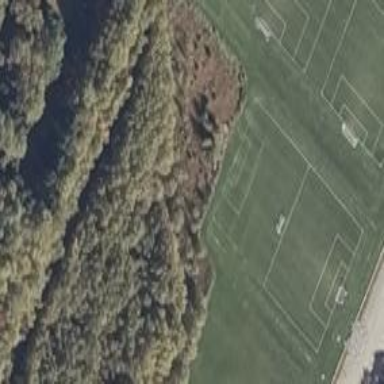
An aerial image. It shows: Grass pitch designated for soccer.